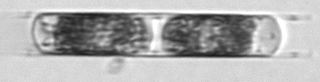
Label: Hemiaulus